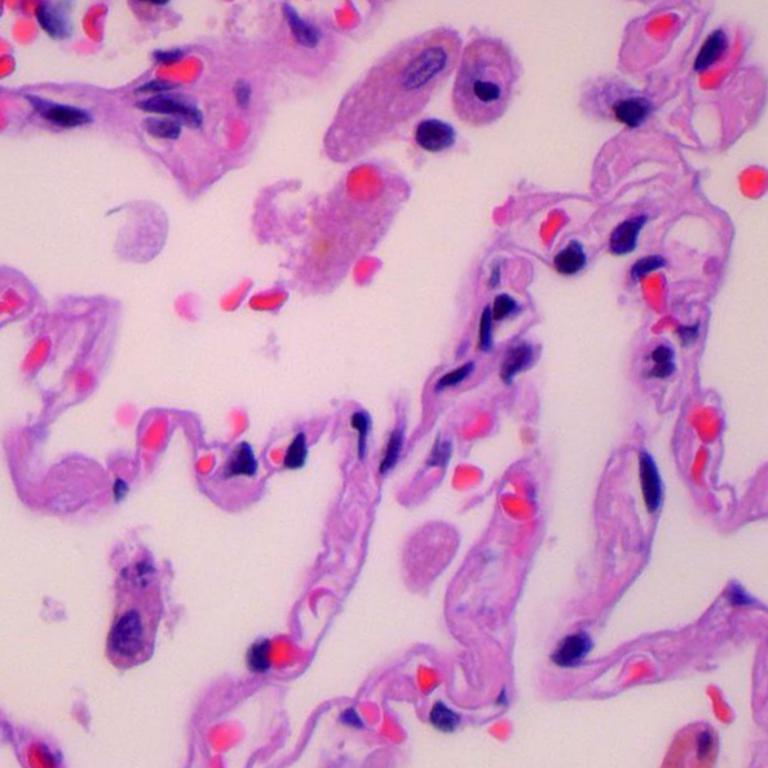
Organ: lung
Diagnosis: benign